Question: Once I have created an EBS of IOPS type and attached to an EC2 volume, is there a way to change its settings such as storage and IOPS? I am fine detaching it and making changes. Obviously I want to retain data.

I am looking for an answer preferably on the AWS Console but even a command line approach is welcome.
I am using Windows AMI.
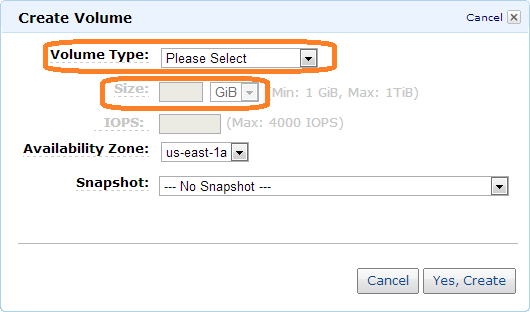
Answer: You can't change the EBS size and IOPS once it's attached to EC2 and it's a running instance. You'll need to stop it to make any changes.
First, shutdown your instance.
In the snapshots menu option - select the volume you want to change and make a snapshot. Once the snapshot is created, you right click on it and select "Create Volume" then select your size and type.
On your old Volume select it, right click and select the Detach option. Then find the snapshot you created and attach it.
Then start your instance again.